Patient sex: F
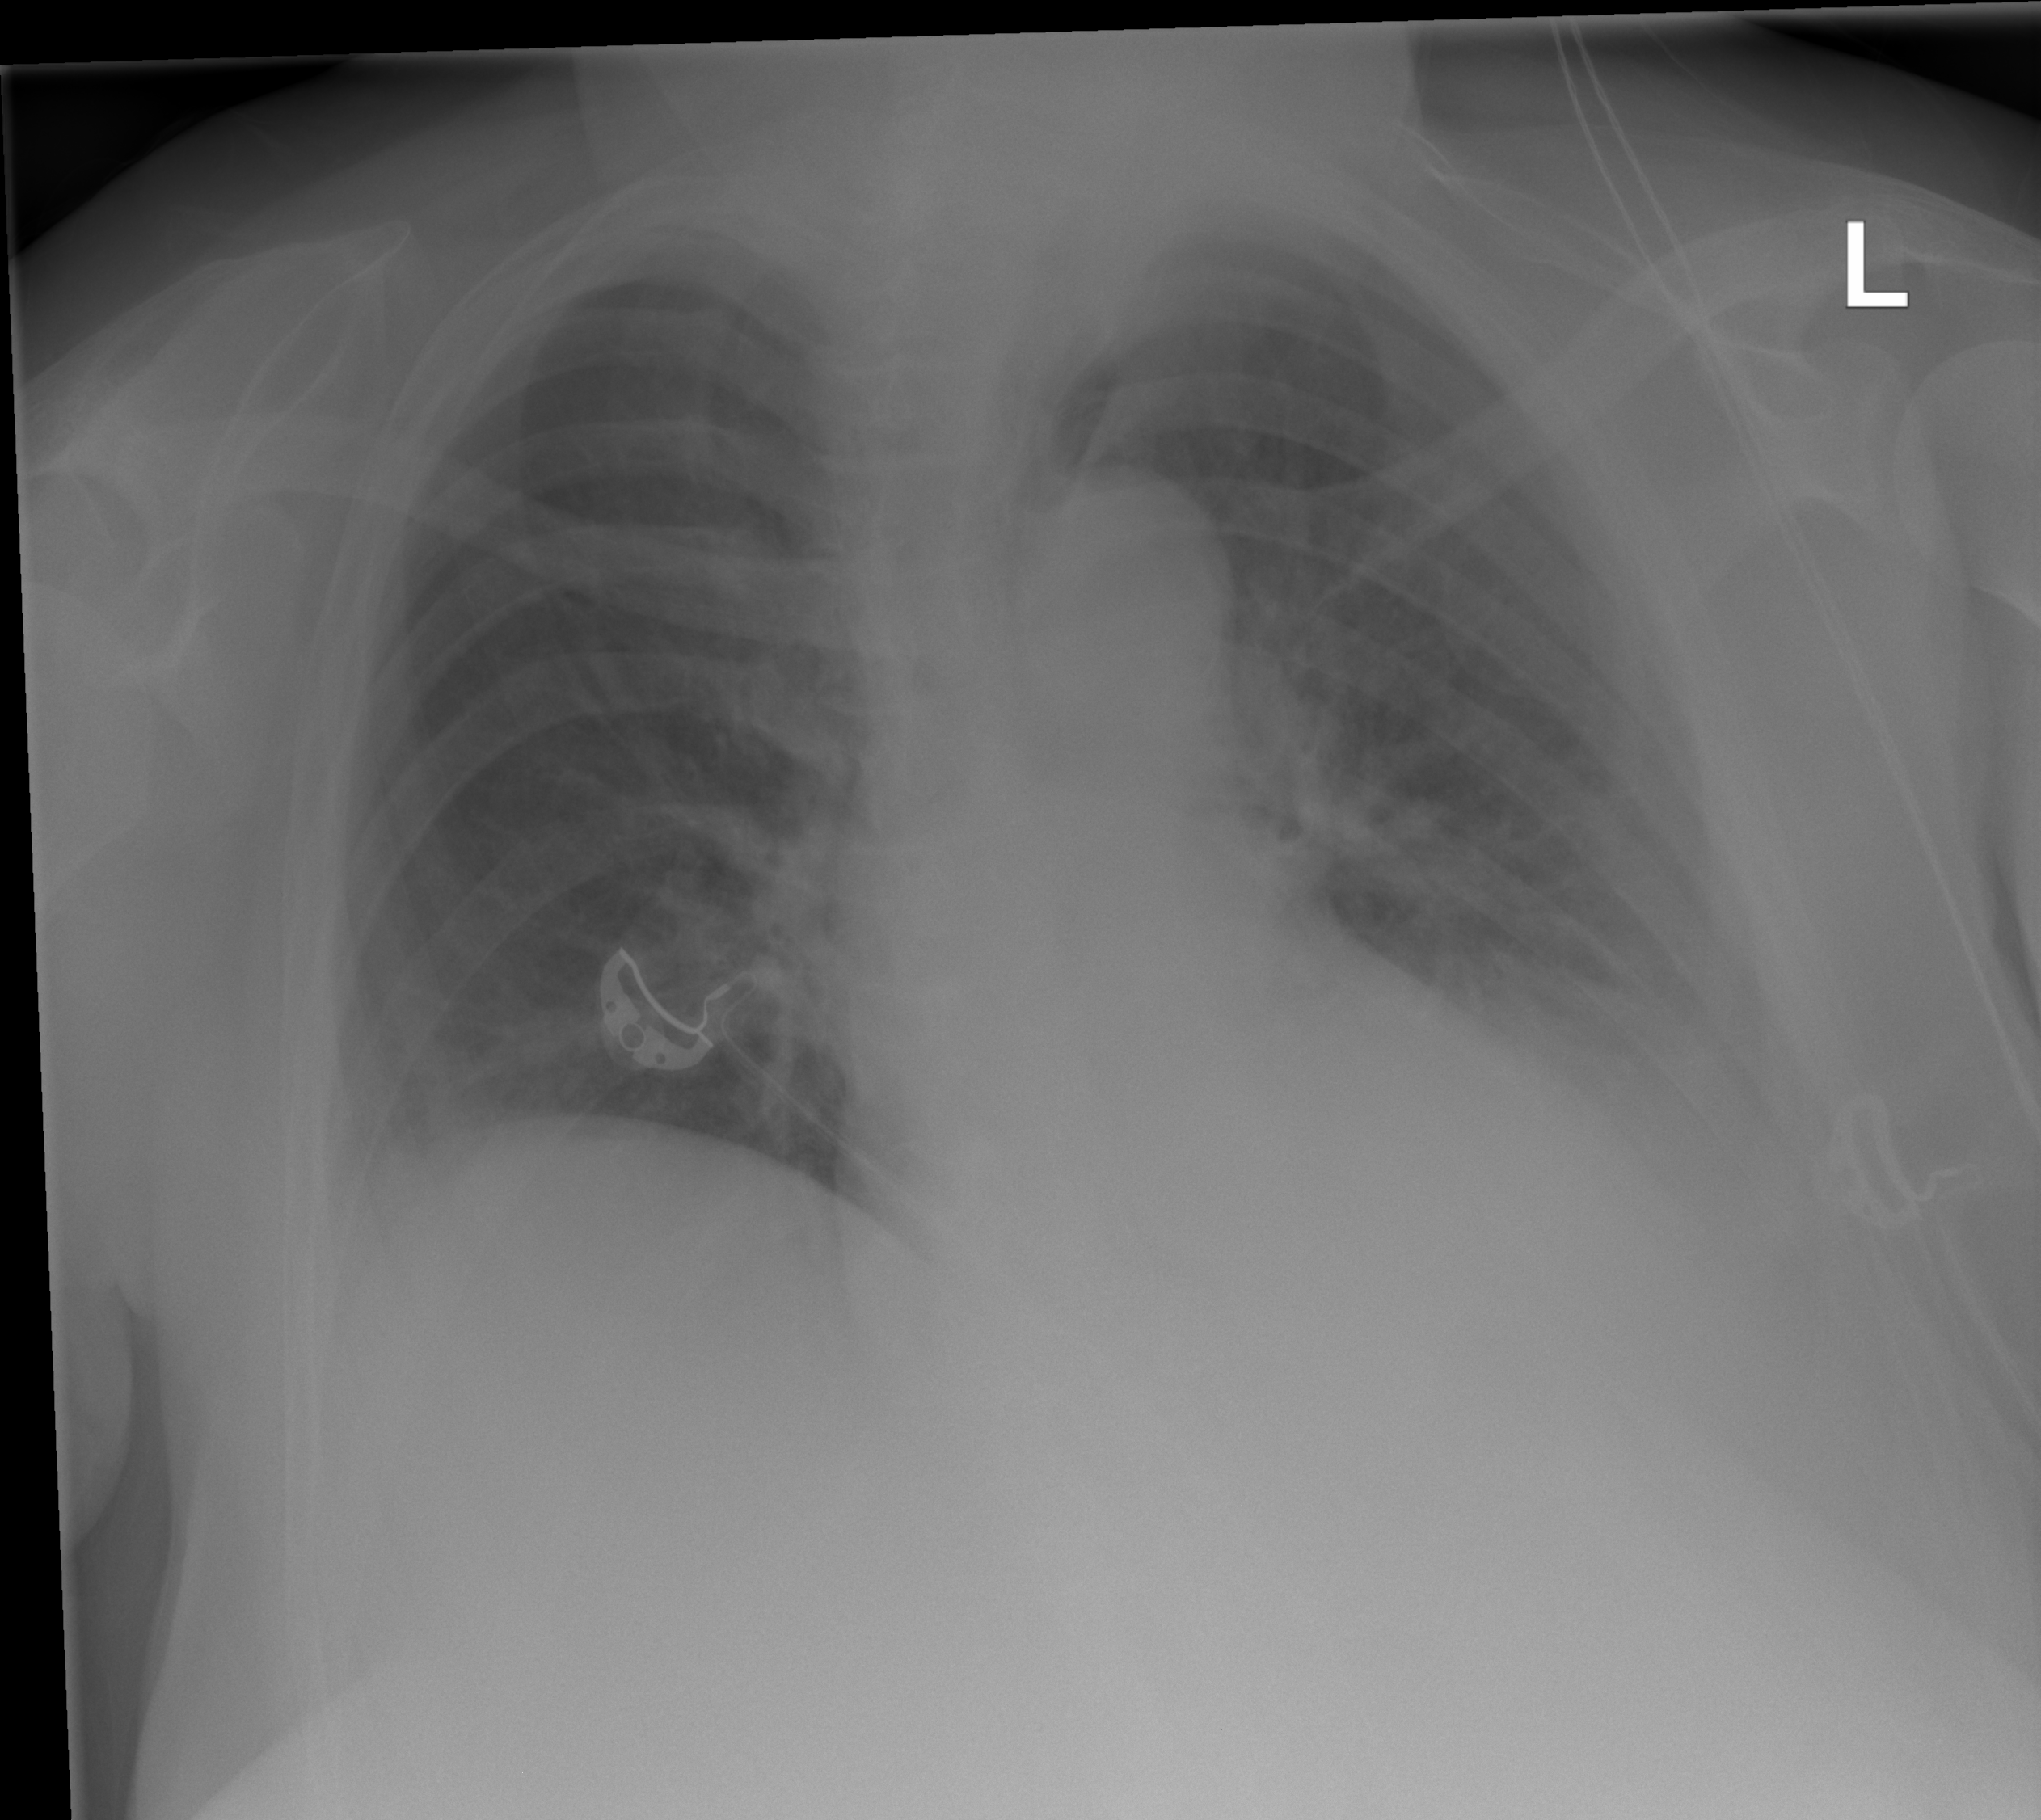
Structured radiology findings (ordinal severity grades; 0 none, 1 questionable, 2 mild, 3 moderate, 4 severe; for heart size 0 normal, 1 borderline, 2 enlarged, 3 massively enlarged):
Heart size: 0
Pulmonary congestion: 0
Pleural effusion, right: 0
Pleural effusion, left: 3
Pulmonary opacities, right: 0
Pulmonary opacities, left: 0
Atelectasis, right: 0
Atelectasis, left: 3